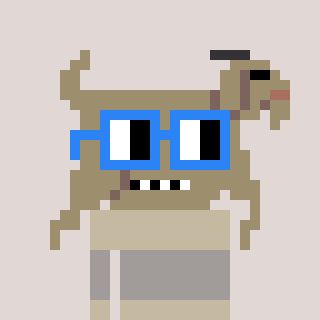
a pixel art character with square blue glasses, a goat-shaped head and a bege-colored body on a warm background